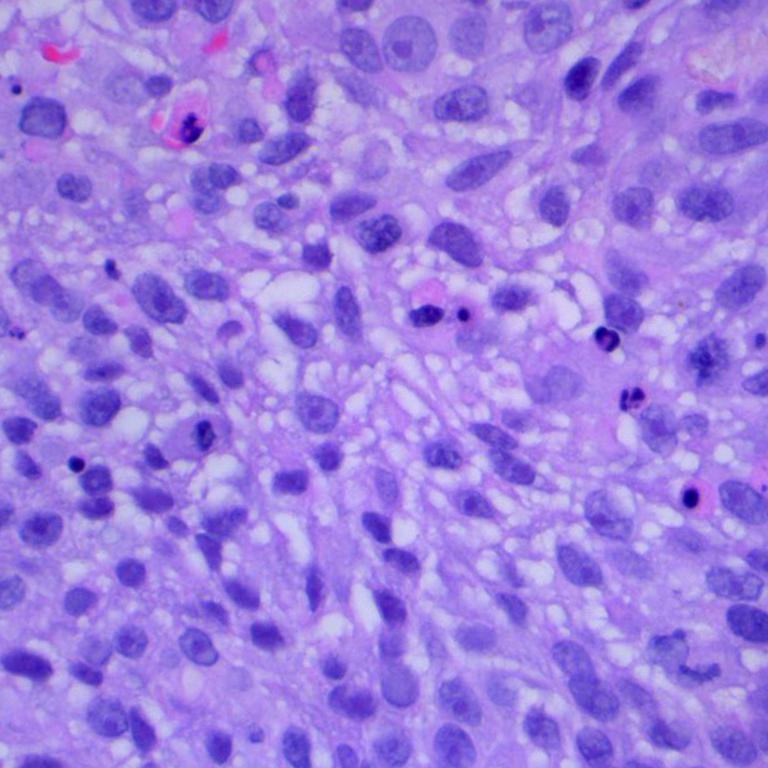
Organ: lung
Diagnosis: squamous carcinomas